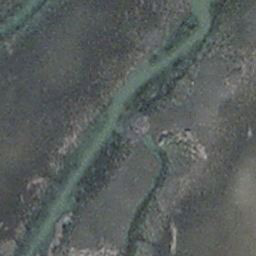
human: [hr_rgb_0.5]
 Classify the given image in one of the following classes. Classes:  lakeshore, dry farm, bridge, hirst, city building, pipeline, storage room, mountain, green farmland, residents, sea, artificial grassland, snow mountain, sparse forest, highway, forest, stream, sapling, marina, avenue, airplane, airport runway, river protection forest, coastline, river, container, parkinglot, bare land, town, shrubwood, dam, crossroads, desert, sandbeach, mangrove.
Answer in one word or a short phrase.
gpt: stream